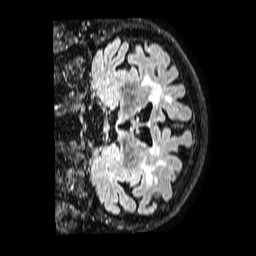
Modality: FLAIR
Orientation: coronal
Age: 81
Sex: female
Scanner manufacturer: philips
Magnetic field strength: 1.5 T
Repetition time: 4.8 s
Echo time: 0.3 s